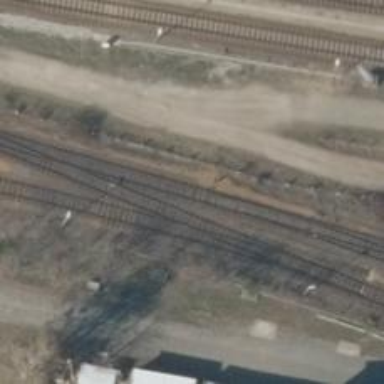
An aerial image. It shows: Railway switch.